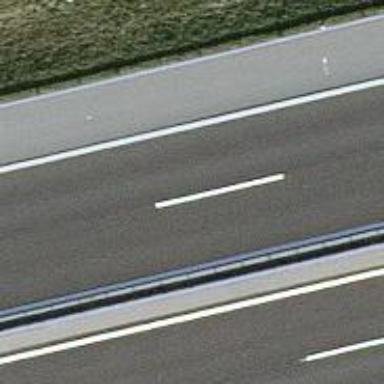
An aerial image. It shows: View of motorway.